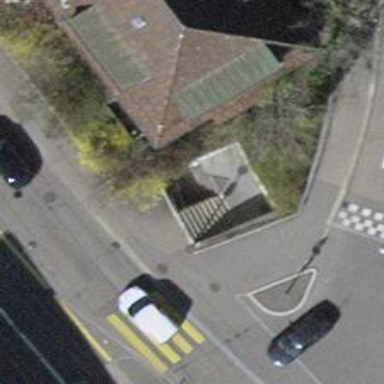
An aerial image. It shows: Steps made of paving stones.